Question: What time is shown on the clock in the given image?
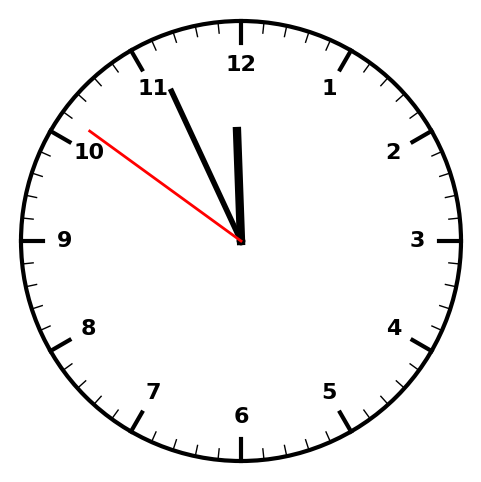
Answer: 11:55:51